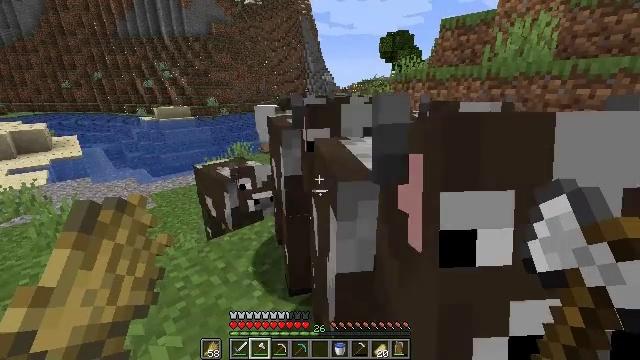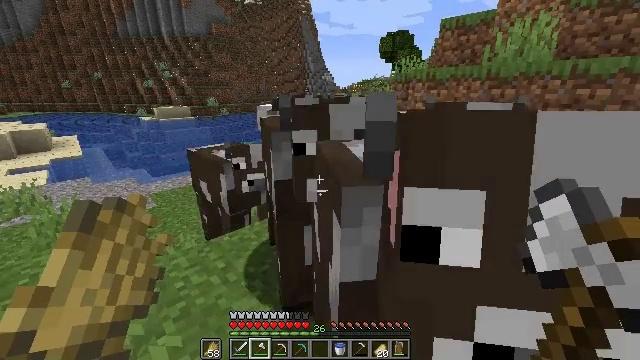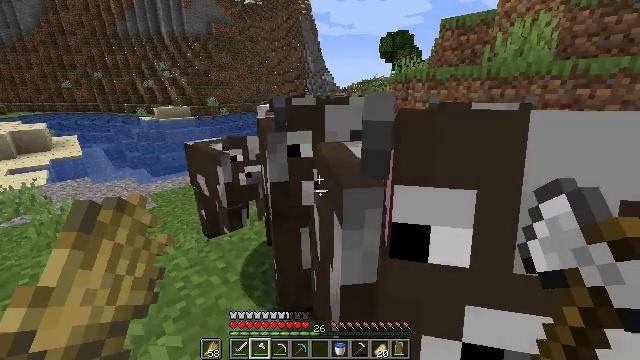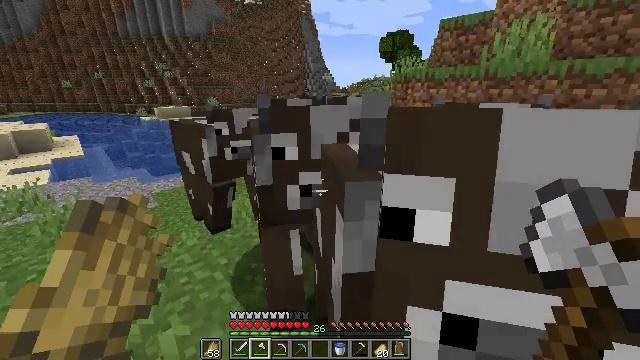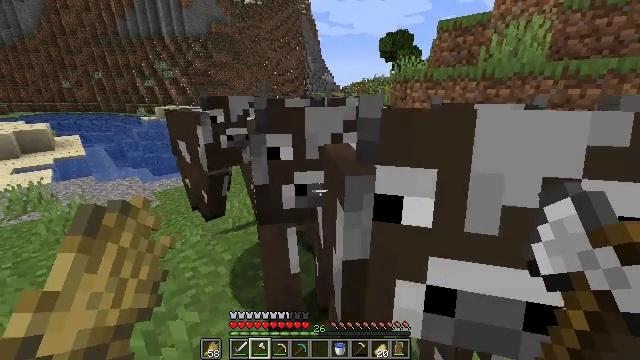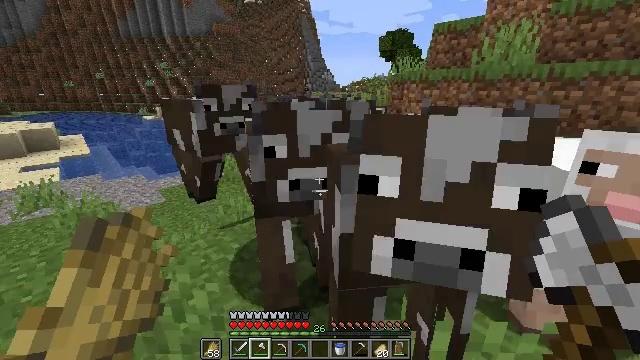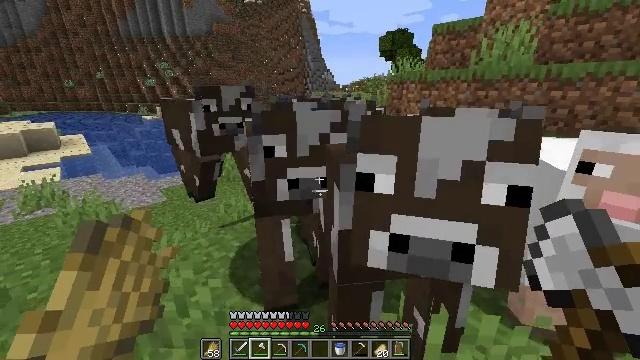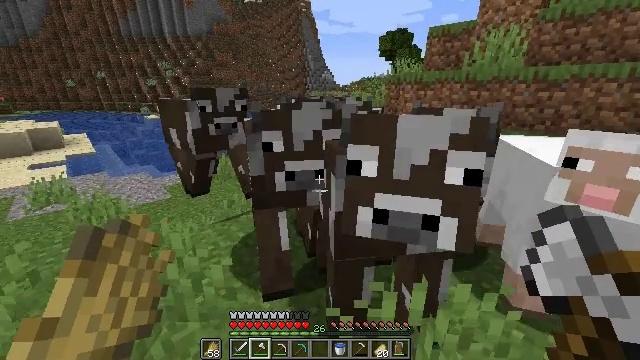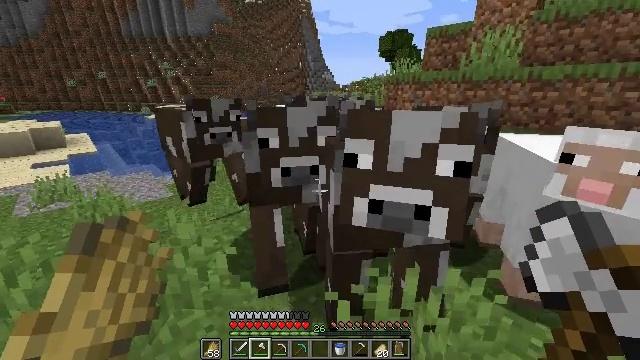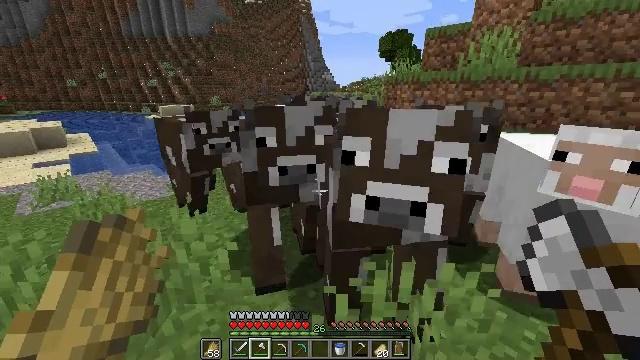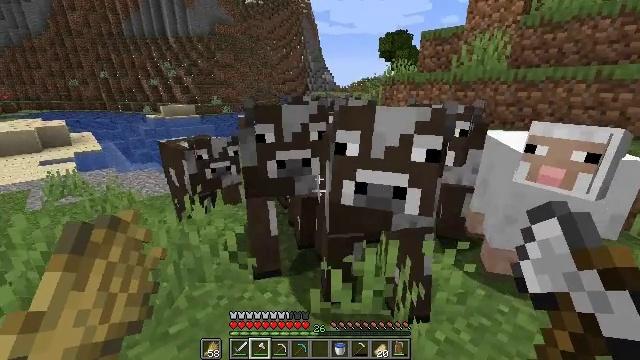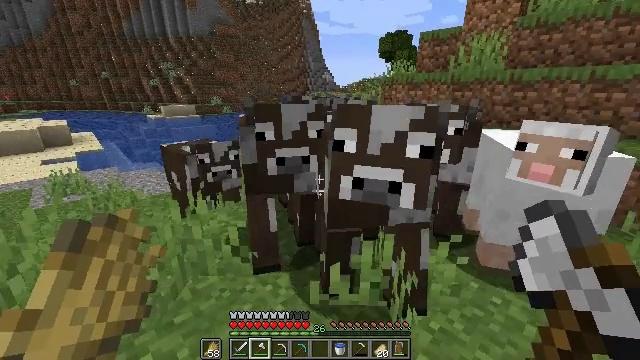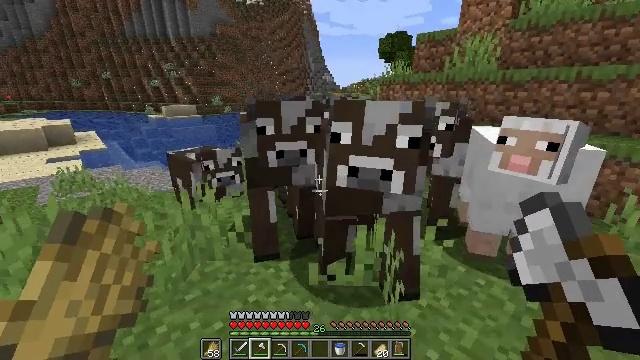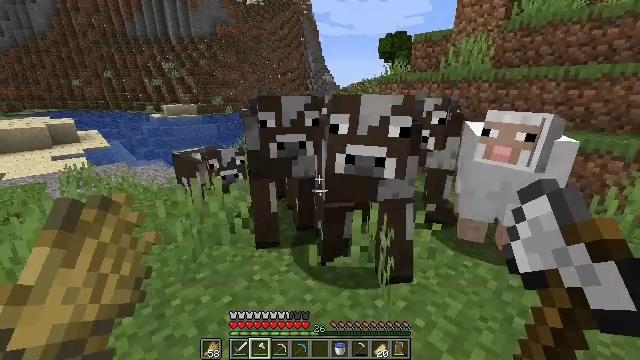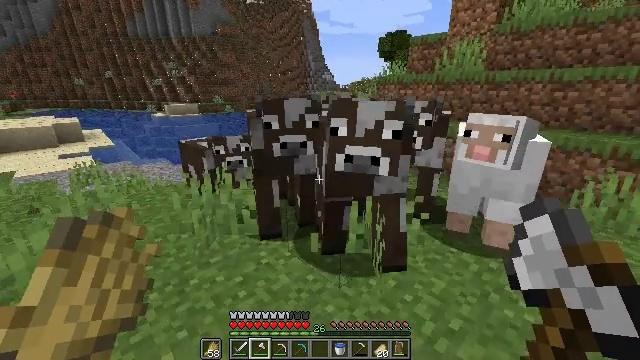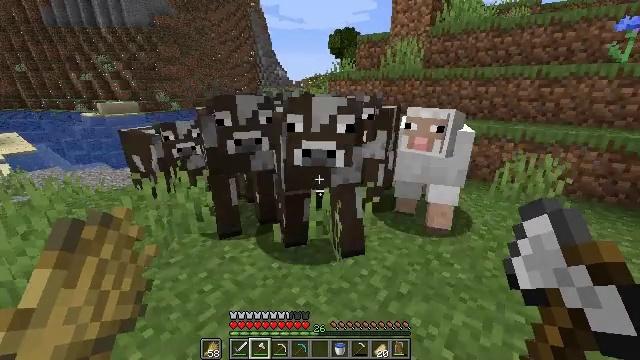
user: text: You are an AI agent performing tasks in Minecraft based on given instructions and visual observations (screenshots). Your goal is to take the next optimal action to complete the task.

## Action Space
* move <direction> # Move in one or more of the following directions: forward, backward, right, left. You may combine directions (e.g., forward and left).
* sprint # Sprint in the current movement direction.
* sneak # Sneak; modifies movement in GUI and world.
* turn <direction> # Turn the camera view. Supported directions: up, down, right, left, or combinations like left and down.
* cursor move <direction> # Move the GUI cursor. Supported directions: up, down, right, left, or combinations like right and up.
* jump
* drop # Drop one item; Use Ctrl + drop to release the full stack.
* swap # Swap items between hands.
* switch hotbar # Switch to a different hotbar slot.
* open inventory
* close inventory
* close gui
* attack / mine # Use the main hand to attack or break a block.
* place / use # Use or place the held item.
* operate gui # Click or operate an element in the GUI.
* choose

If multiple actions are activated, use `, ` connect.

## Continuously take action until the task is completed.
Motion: motion action
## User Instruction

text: Left click to destroy the birch fence.
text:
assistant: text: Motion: no_op
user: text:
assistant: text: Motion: no_op
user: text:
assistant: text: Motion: move back
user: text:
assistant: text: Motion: move back
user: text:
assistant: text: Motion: move back
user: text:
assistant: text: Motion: move back
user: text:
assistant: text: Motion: no_op
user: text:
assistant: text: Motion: no_op
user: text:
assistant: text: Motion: move back
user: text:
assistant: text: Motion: move back
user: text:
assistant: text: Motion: move back
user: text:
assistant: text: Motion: move back
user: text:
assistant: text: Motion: move back
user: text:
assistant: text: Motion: move back
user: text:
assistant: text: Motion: turn right
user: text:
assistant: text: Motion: turn right and down
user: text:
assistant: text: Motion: turn right
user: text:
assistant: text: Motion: turn right
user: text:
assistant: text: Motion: turn right
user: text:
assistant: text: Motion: turn right
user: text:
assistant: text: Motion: turn right and down
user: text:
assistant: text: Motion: turn right
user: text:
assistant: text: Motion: move forward and move right, turn right
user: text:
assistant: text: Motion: move forward and move right
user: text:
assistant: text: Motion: move forward and move right
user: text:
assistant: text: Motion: move forward and move right
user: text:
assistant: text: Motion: move forward
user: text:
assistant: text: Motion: no_op
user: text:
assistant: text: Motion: no_op
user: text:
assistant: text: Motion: no_op